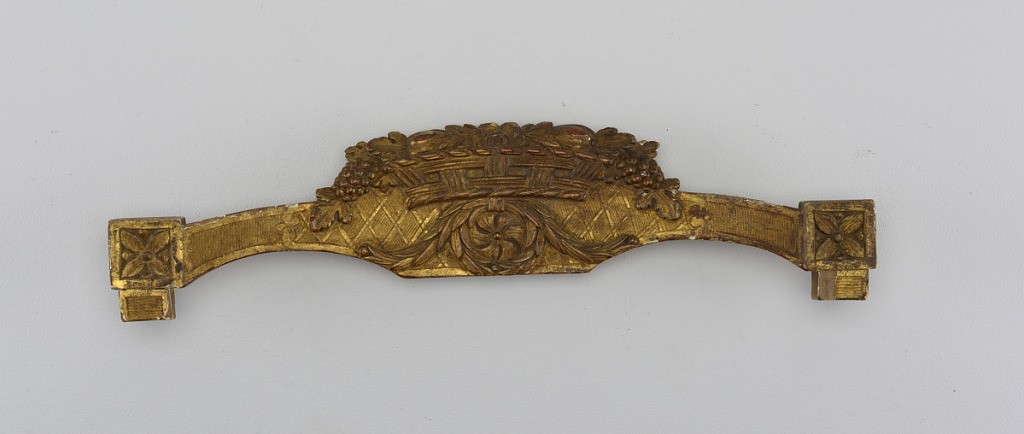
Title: Chair crestrail
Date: ca. 1780
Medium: Wood covered with gesso and gilded
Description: Top rail of a chair back, with portion of sides. At each end, squares with sunken rosettes. Cresting a basket of flowers, with wreath and swags of laurel below it. Back gilded, with incised design of scrolls and foliage.